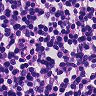
Metastatic tissue present: no